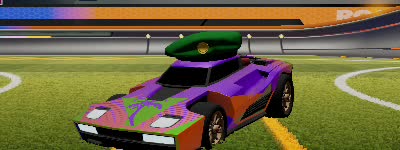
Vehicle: breakout